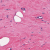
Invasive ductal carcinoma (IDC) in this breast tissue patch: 0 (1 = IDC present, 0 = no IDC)